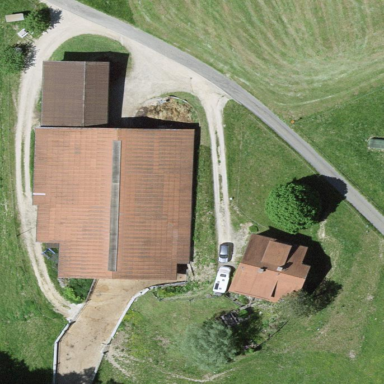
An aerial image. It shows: Farmyard area.